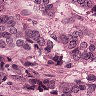
Metastatic tissue present: yes